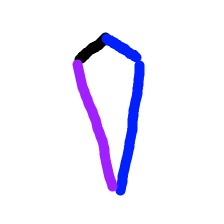
Shape: kite